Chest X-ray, AP view. Patient: 74 years old, sex M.
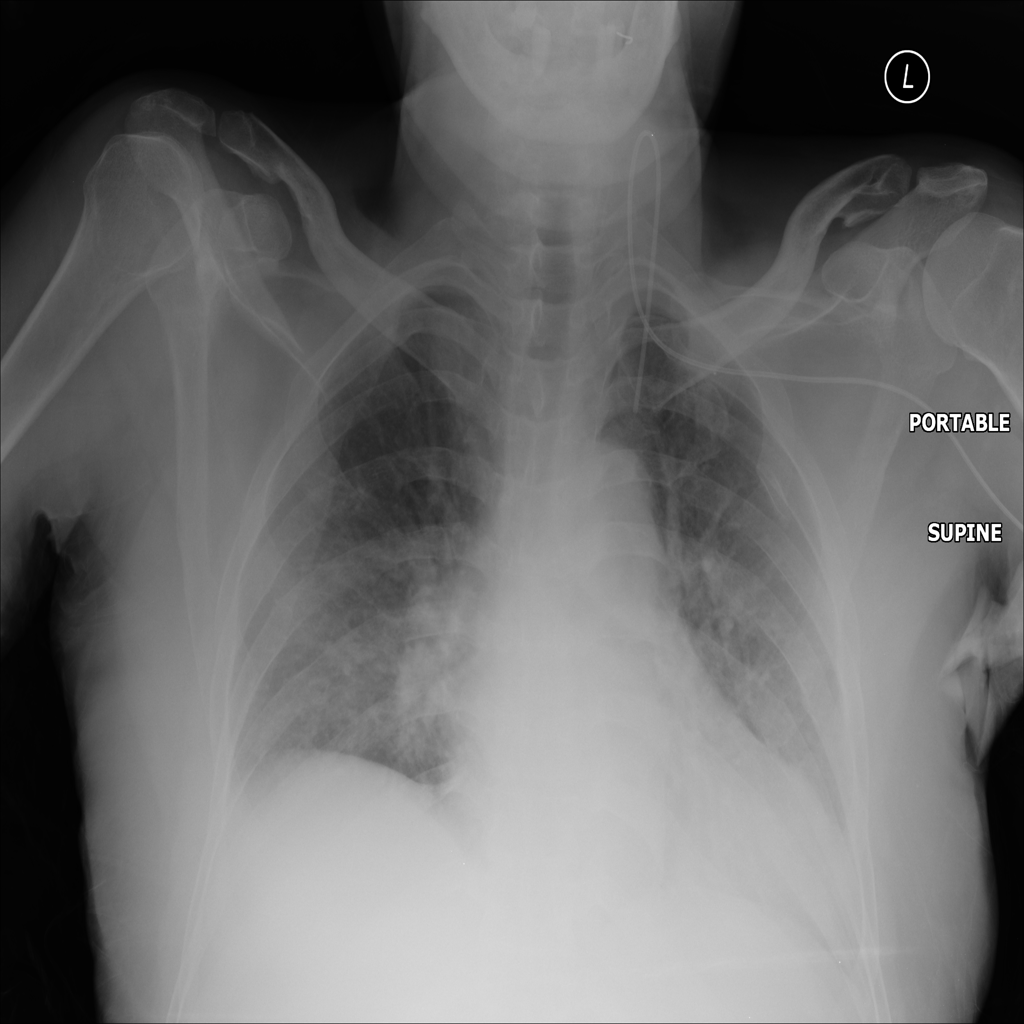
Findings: No Finding